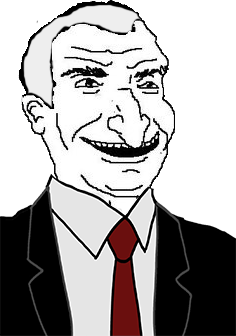
Label: 5_Bruce